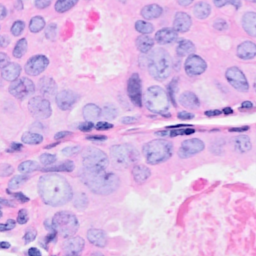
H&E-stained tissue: Breast